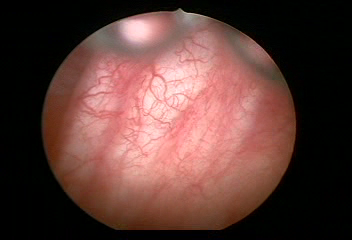
Modality: WLC
Class: Normal mucosa
Bladder cancer association: No